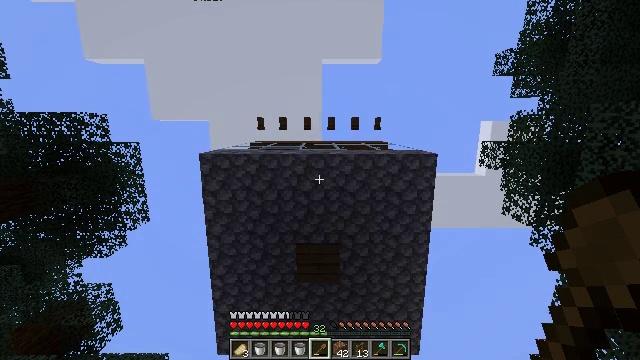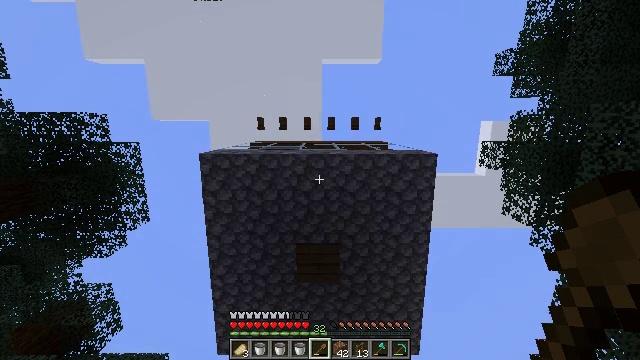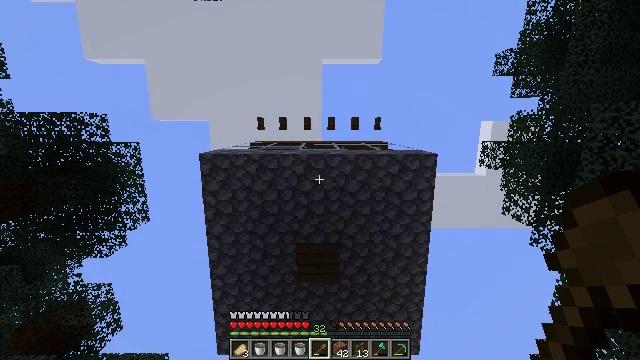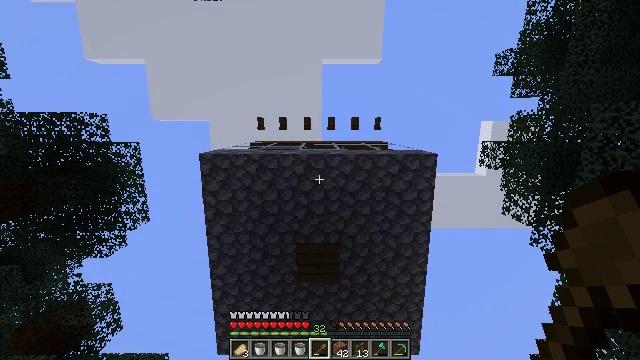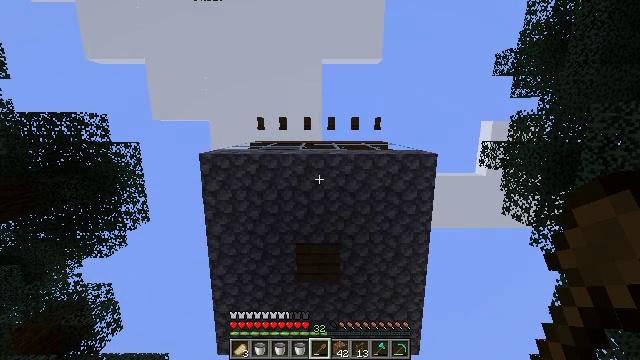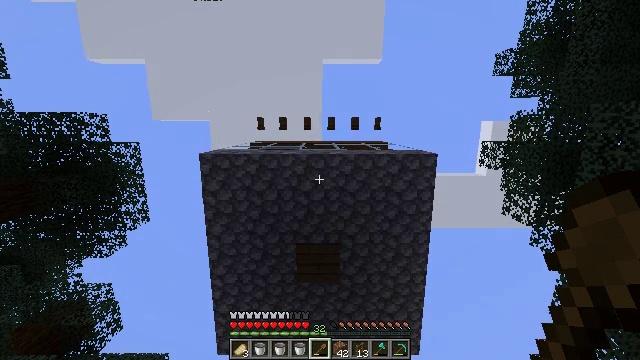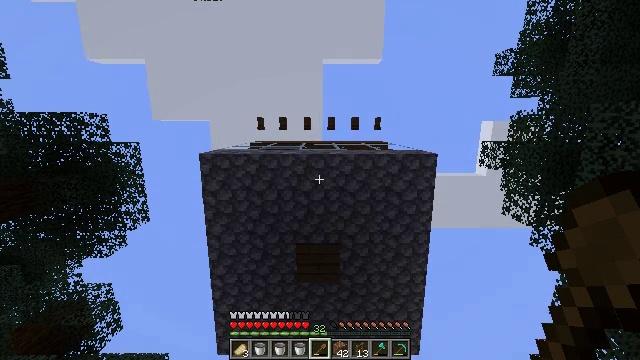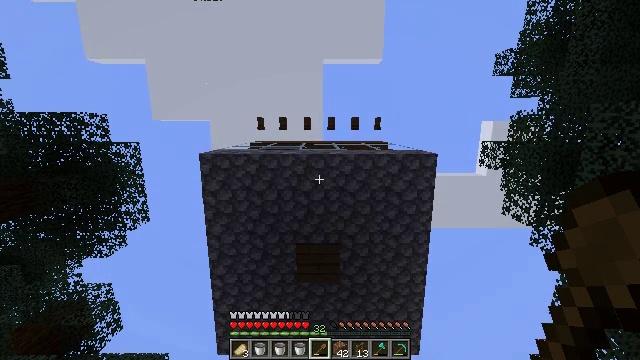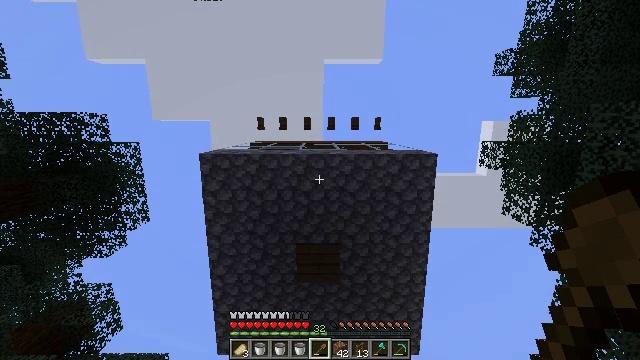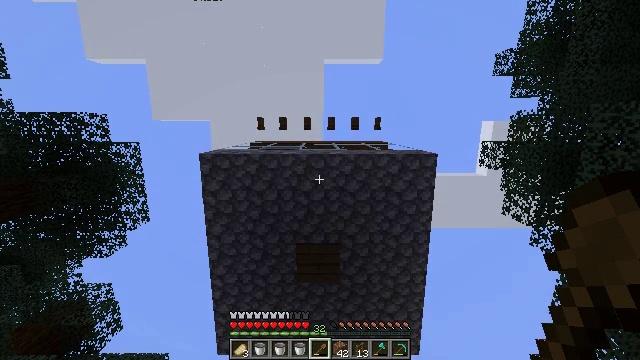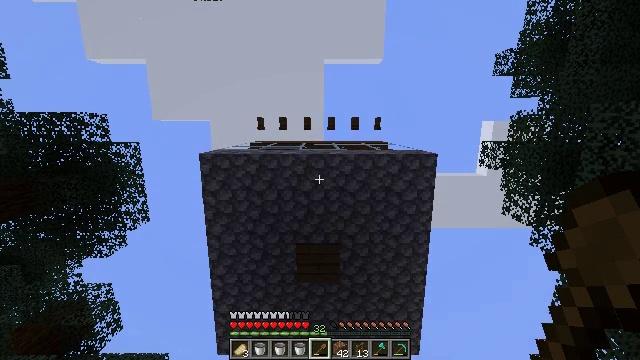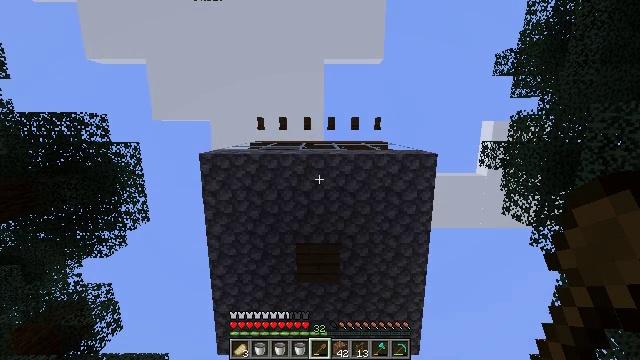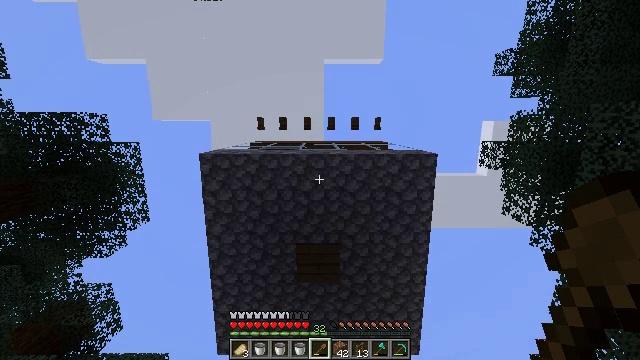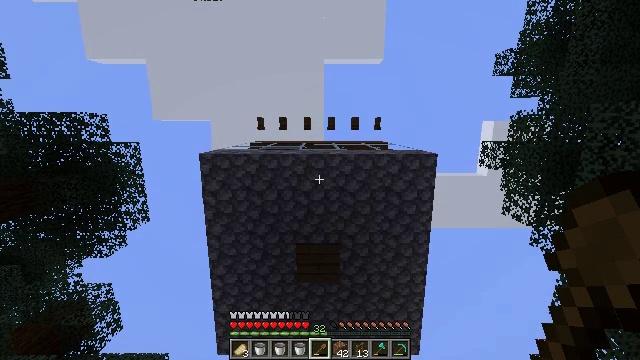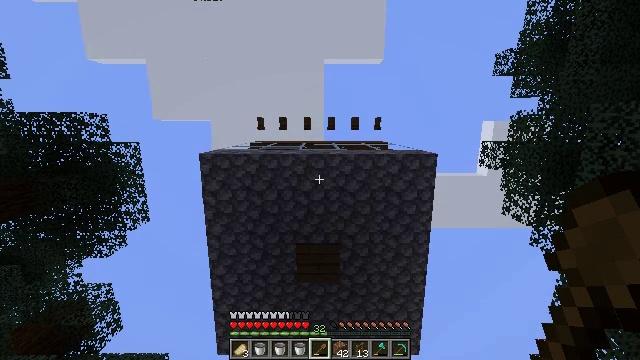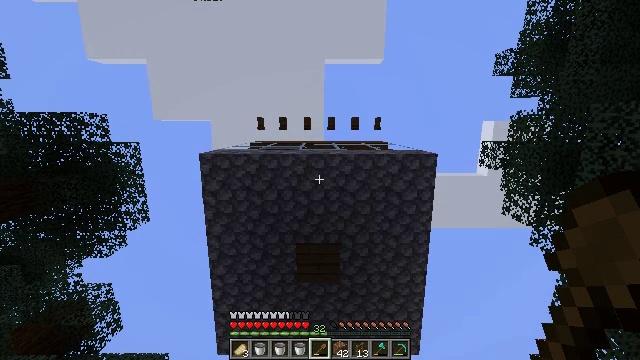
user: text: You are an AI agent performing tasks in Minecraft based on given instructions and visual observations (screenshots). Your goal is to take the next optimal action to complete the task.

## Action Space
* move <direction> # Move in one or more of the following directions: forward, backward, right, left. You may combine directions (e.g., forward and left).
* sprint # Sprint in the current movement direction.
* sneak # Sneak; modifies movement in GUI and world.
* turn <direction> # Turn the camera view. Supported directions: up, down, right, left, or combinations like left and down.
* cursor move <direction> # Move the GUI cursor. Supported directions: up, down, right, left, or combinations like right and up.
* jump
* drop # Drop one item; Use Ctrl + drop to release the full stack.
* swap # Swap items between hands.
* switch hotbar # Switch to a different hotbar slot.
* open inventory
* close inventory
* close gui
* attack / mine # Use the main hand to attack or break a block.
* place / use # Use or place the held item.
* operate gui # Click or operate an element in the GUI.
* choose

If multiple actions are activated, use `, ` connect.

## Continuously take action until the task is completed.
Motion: motion action
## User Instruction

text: Collect potatoes from the garden.
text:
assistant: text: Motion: no_op
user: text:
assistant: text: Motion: no_op
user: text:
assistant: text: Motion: no_op
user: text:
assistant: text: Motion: no_op
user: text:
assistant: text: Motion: no_op
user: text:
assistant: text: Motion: no_op
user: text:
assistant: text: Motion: no_op
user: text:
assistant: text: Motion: no_op
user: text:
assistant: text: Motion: no_op
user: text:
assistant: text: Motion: no_op
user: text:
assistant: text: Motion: no_op
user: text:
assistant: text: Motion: no_op
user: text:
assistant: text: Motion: no_op
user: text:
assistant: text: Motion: no_op
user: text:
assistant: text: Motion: no_op
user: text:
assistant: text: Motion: no_op
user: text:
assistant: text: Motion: no_op
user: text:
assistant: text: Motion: no_op
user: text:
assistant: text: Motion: no_op
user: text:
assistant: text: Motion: no_op
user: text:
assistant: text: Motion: no_op
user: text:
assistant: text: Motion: no_op
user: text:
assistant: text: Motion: no_op
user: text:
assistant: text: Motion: no_op
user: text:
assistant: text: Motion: no_op
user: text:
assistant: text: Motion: no_op
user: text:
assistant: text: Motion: no_op
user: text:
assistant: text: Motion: no_op
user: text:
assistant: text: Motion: no_op
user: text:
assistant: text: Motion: no_op